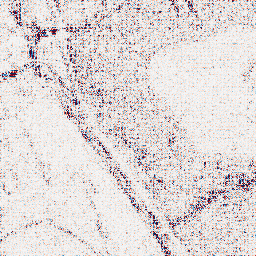
Category: wavelet
Decomposition family: wavelet_dwt
Decomposition parameters: wavelet: db8
level: 1
Upsampling method: sinc_blackman
Upsampling parameters: scale: 8
kernel_size: 16
Upsampling scale: 8